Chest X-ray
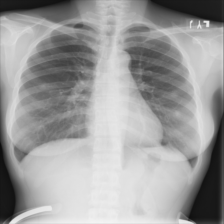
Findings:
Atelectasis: negative
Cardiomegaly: negative
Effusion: negative
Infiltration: negative
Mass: negative
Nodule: negative
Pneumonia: negative
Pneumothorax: negative
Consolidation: negative
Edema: negative
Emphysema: negative
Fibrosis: negative
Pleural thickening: negative
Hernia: negative